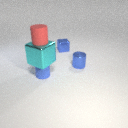
small blue metal cube behind small blue metal cylinder